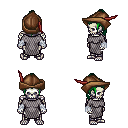
a pixel art fantasy rpg character, male body template, skeleton, chain mail, metal pants, green long topknot hairstyle, leather cap, white cloth bandages, four views (front, back, left, right), 2x2 character sprite sheet, small pixel art, hard edges, no anti-aliasing